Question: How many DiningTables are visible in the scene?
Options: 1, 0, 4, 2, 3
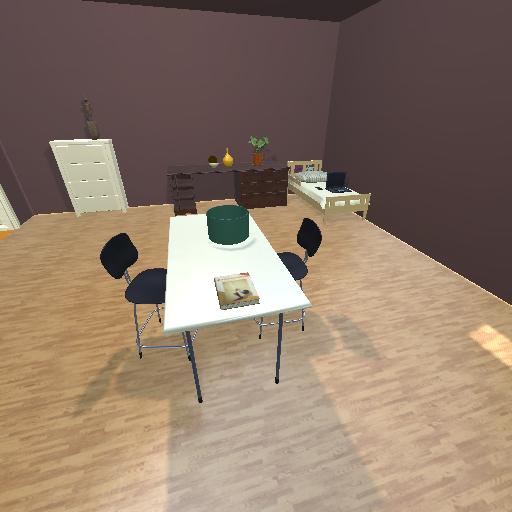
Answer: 1